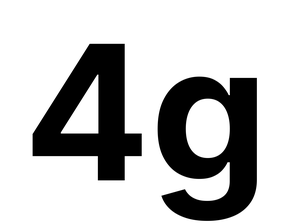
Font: Inter_Bold